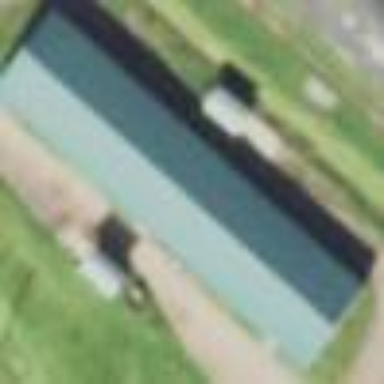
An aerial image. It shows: Stable building.